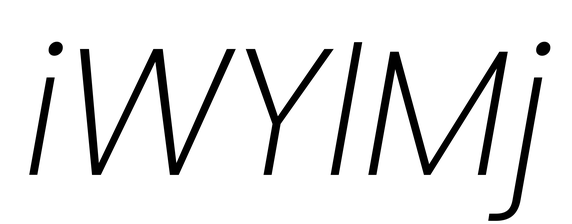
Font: Poppins-ExtraLightItalic